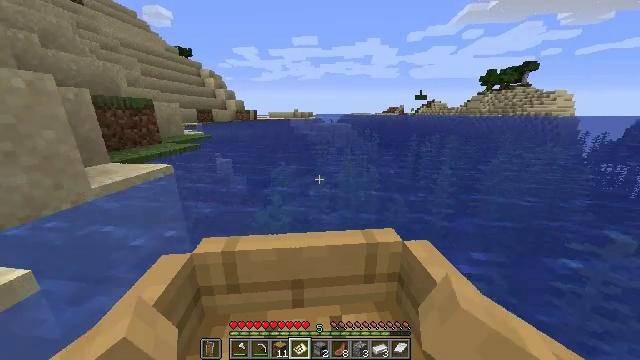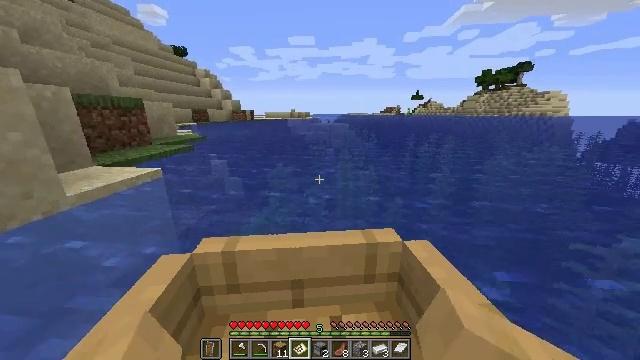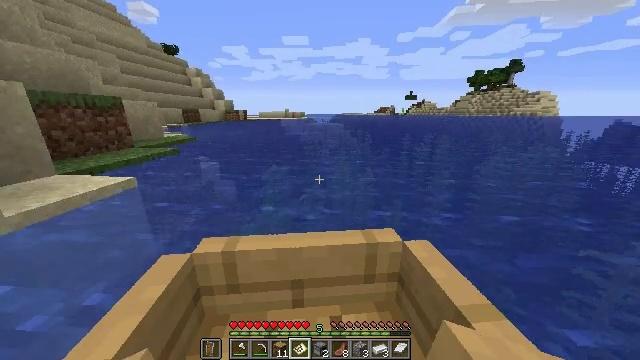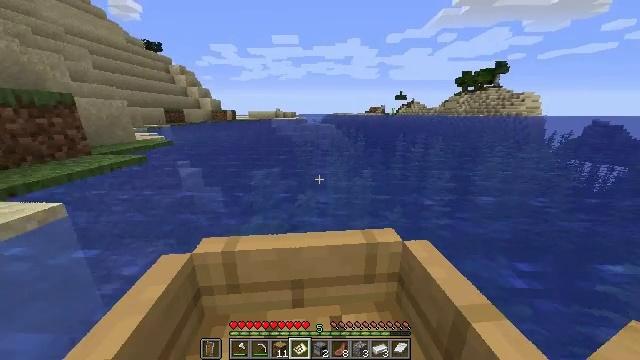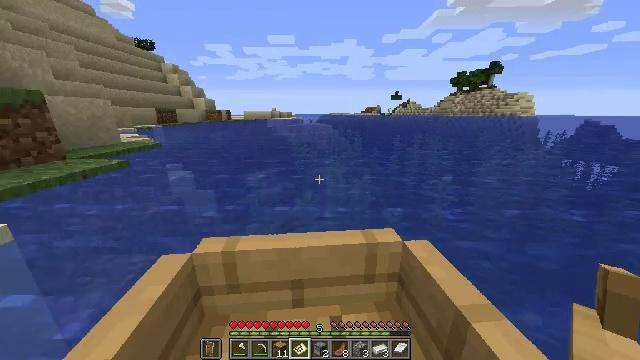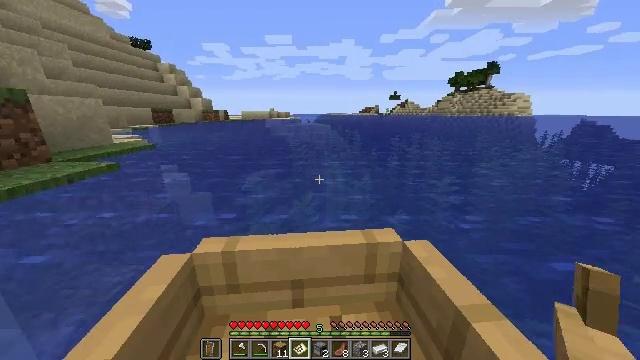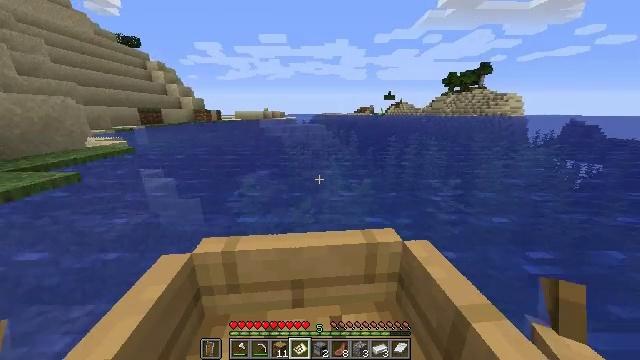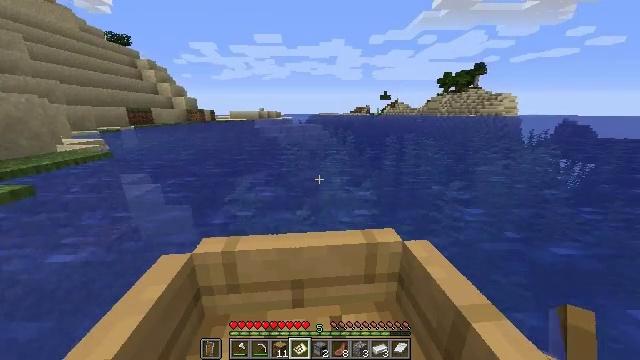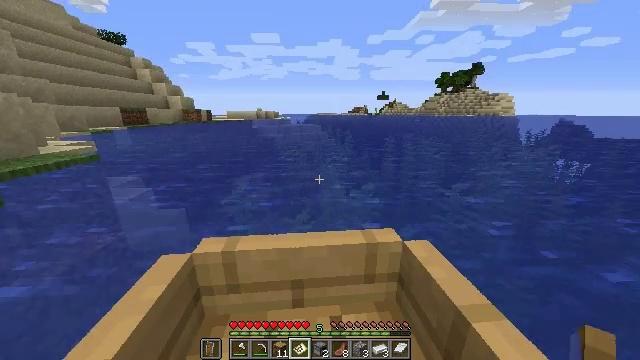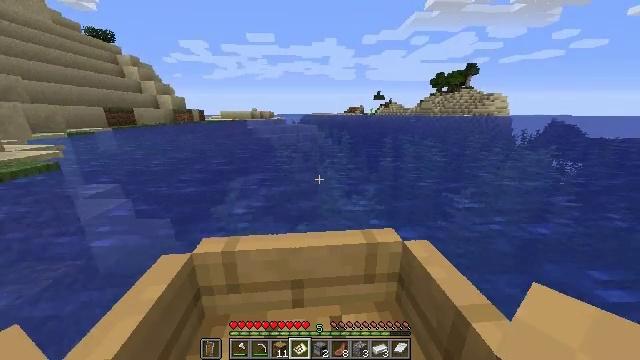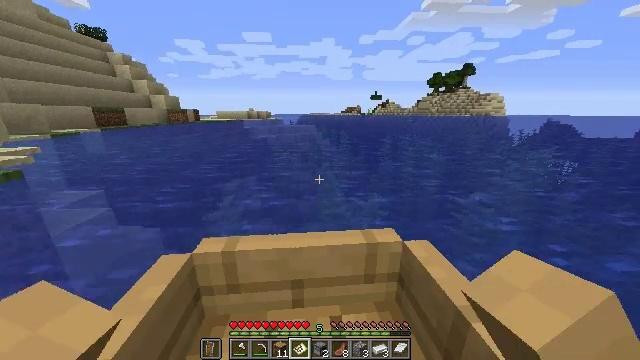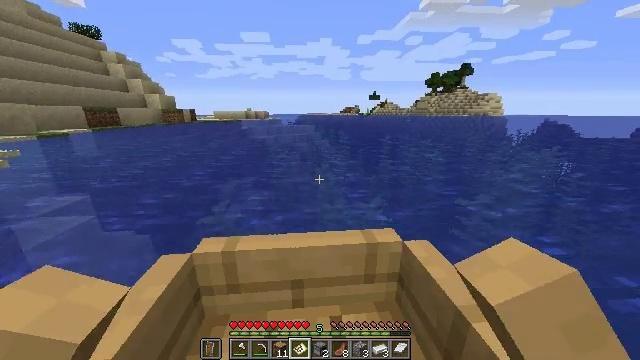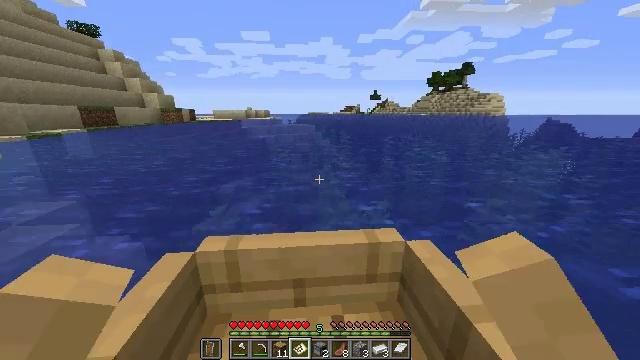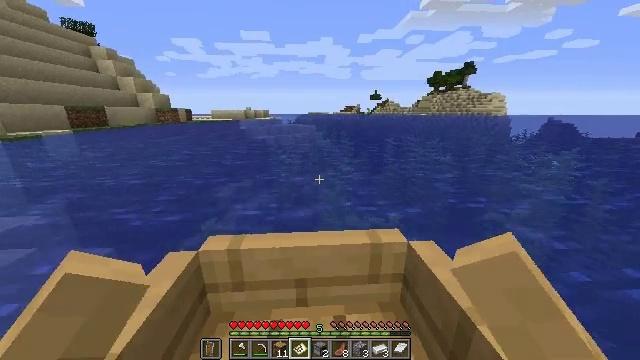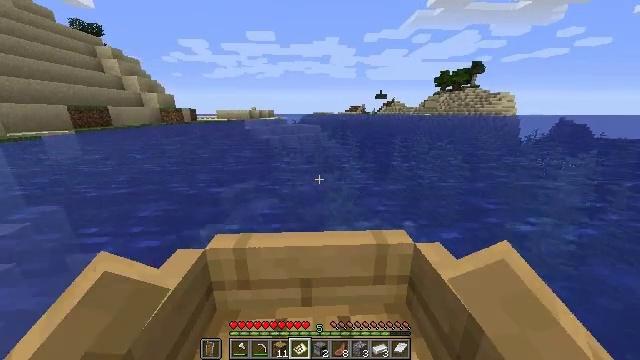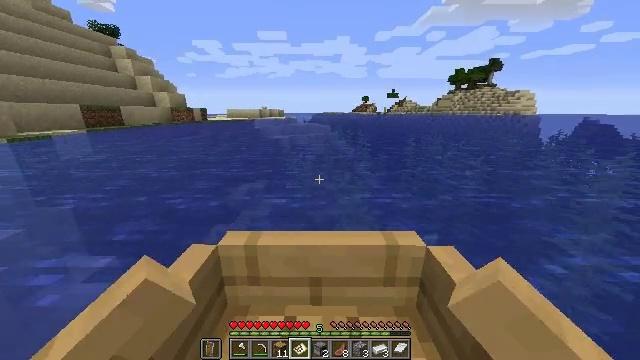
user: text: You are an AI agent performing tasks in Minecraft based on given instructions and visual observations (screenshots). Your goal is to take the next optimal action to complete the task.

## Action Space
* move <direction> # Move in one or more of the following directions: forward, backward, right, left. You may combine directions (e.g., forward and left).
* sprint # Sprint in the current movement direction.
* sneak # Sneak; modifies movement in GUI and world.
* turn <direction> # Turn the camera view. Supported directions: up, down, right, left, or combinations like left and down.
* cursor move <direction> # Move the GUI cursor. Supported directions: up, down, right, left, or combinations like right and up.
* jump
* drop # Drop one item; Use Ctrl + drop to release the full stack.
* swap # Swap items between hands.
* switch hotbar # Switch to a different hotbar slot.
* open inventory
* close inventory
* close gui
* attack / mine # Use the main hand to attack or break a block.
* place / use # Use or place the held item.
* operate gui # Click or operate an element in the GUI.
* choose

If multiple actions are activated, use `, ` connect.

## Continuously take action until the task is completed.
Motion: motion action
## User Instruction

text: Mine sand by the water.
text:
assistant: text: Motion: move forward, sprint
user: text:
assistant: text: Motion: move forward, sprint
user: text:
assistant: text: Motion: move forward, sprint
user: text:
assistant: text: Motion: move forward, sprint
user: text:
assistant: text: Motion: move forward, sprint
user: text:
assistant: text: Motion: move forward, sprint
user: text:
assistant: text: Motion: move forward, sprint
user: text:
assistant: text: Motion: move forward, sprint
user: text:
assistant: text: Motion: move forward, sprint
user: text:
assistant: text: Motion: move forward, sprint
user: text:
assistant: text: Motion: move forward, sprint
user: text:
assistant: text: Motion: move forward, sprint
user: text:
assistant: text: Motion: move forward, sprint
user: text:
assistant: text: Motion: move forward, sprint, turn left
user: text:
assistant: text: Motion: move forward, sprint, turn left
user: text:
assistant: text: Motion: move forward, sprint, turn left
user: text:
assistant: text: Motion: move forward, sprint, turn down
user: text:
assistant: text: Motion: move forward, turn right and down
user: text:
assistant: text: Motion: turn right and down
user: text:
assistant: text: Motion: turn right and down
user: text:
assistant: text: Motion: no_op
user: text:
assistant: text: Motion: no_op
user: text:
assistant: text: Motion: no_op
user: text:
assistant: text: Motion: move forward
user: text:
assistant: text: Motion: move forward
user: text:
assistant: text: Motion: move forward
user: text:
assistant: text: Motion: move forward
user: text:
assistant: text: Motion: move forward
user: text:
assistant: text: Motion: move forward
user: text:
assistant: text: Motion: move forward